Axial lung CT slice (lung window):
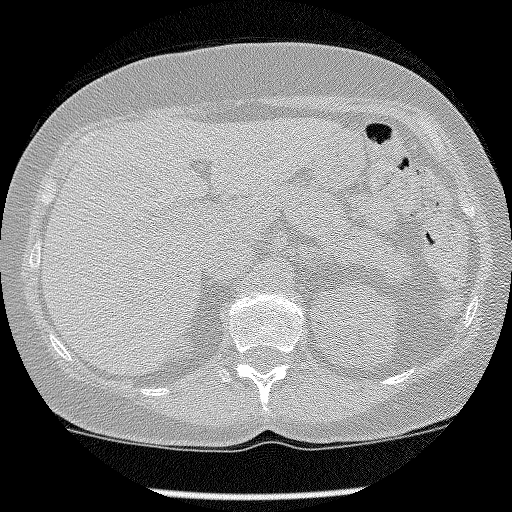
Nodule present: no